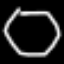
Label: octagon